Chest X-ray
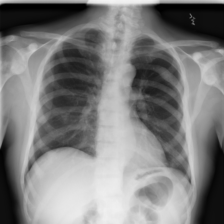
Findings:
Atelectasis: negative
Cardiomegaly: negative
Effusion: positive
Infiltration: negative
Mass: negative
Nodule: negative
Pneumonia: negative
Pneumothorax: negative
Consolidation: negative
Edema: negative
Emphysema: negative
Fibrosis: negative
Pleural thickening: negative
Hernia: negative